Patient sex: M
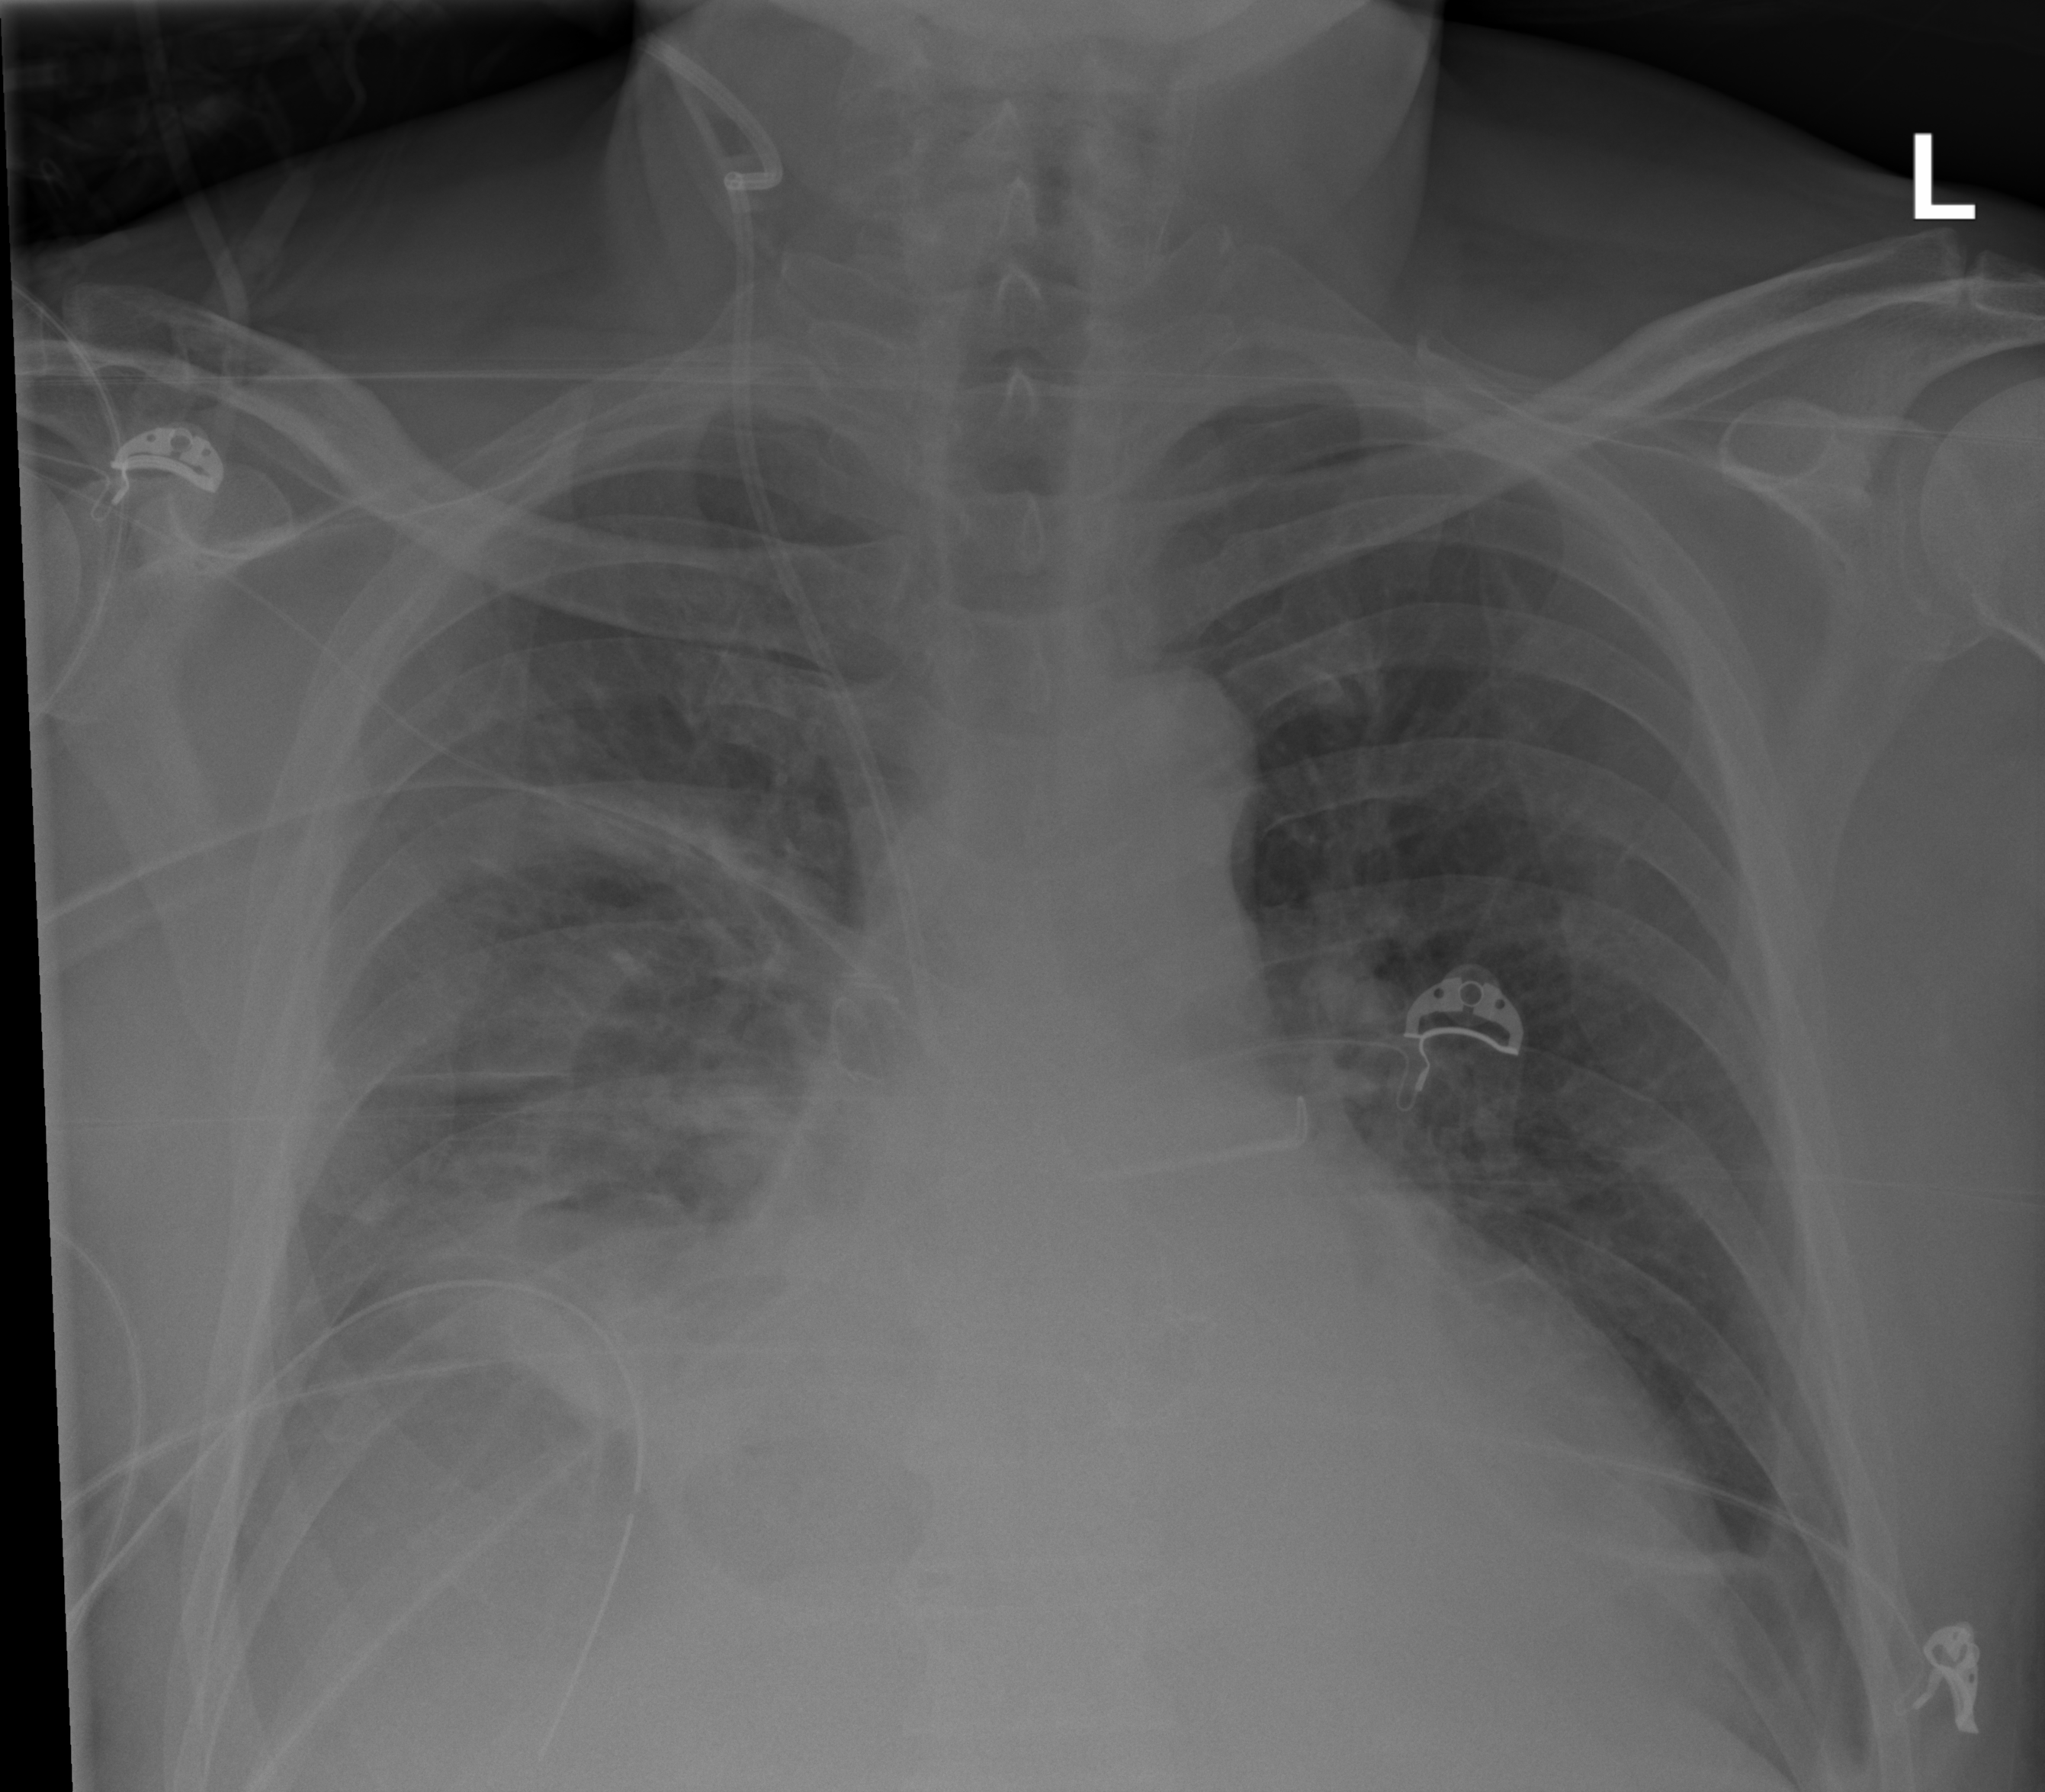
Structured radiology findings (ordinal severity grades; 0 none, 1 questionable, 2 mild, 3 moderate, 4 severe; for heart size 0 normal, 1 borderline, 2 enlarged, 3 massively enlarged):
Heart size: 2
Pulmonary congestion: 2
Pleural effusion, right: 2
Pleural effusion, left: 2
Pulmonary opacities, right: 2
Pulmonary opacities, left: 0
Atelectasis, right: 3
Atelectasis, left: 2